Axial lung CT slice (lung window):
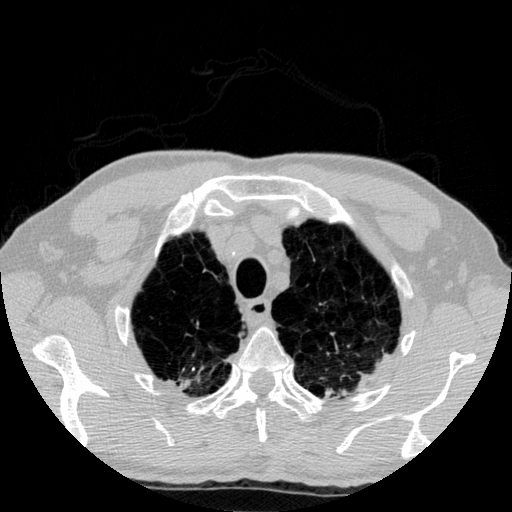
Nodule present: no